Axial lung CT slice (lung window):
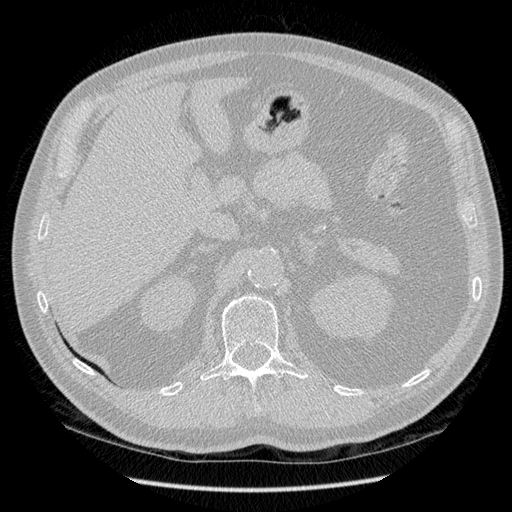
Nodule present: no